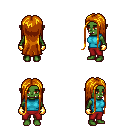
a pixel art fantasy rpg character, female body template, orc, green skin, teal sleeveless shirt, red pants, dark blonde extra-long hairstyle, gold gloves, four views (front, back, left, right), 2x2 character sprite sheet, small pixel art, hard edges, no anti-aliasing